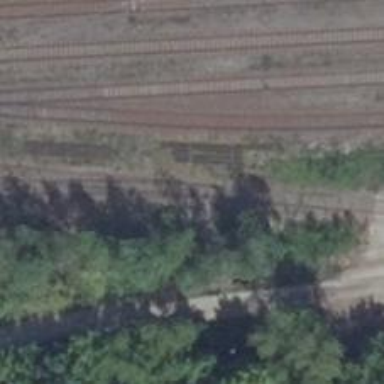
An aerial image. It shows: Railway switch.